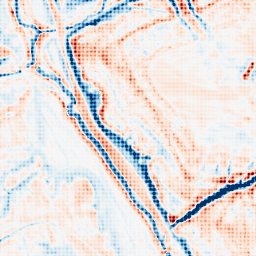
Category: edge_preserving
Decomposition family: bilateral
Decomposition parameters: d: 21
sigma_color: 50
sigma_space: 150
Upsampling method: sinc_blackman
Upsampling parameters: scale: 4
kernel_size: 4
Upsampling scale: 4